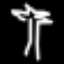
Label: palm tree